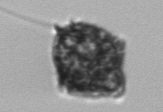
Label: Protoperidinium